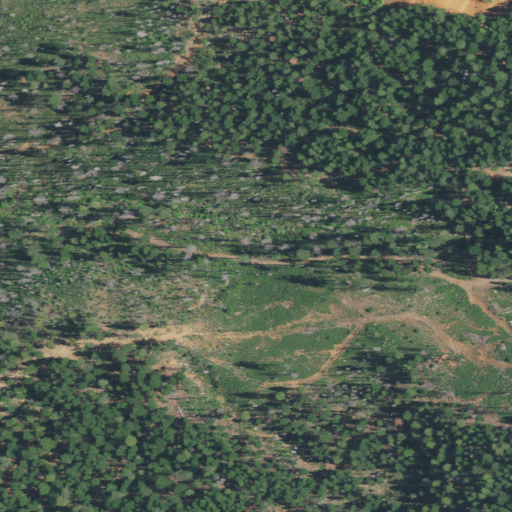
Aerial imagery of valley in California named Robinson Gulch containing shrub, evergreen forest, grassland, and open development